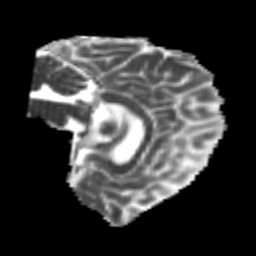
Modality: MD
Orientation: sagittal
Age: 22
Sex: male
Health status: healthy
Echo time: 0.074 s